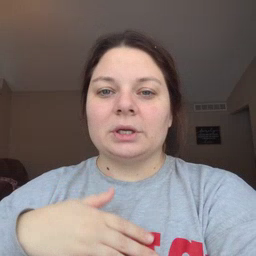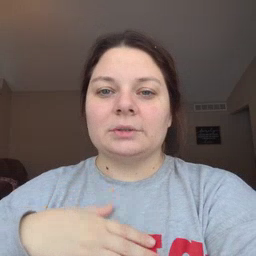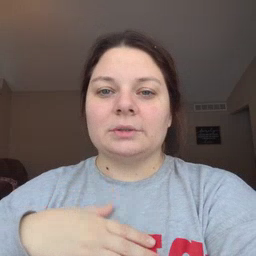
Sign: room